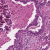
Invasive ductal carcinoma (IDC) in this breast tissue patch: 0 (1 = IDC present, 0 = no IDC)